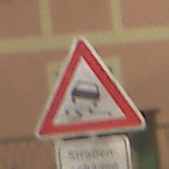
Verkehrszeichen: SchleuderOderRutschgefahr
Zusatzzeichen unten: HinweiseAufGefahrenDurchVerbaleAngabe3
Umgebung: Outdoor, Urban
Tageszeit: Night
Wetter: PartlyCloudy
Licht: Artificial
Jahreszeit: NotSpecified
Kontrast: HighContrast